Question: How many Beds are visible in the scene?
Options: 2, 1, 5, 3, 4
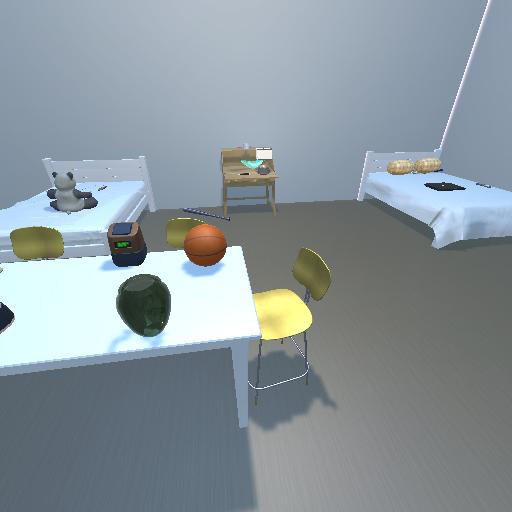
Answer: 2